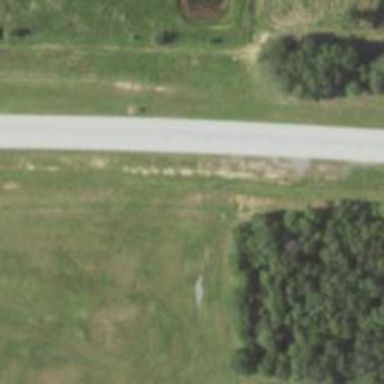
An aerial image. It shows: Abandoned road.